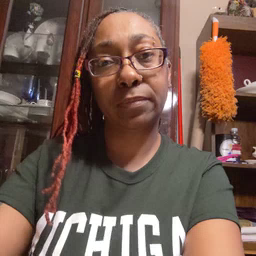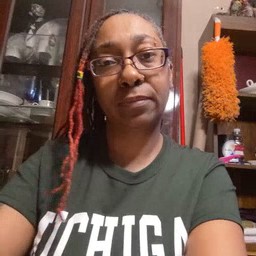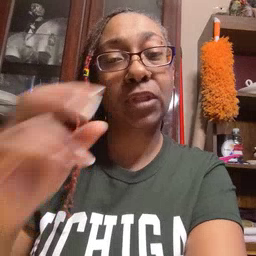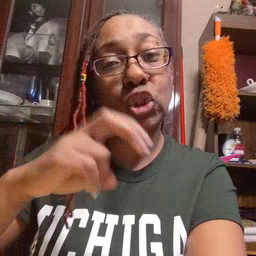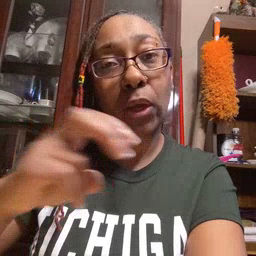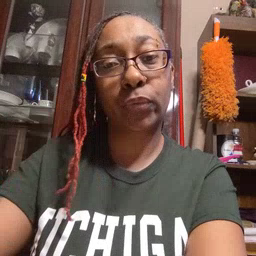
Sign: chair